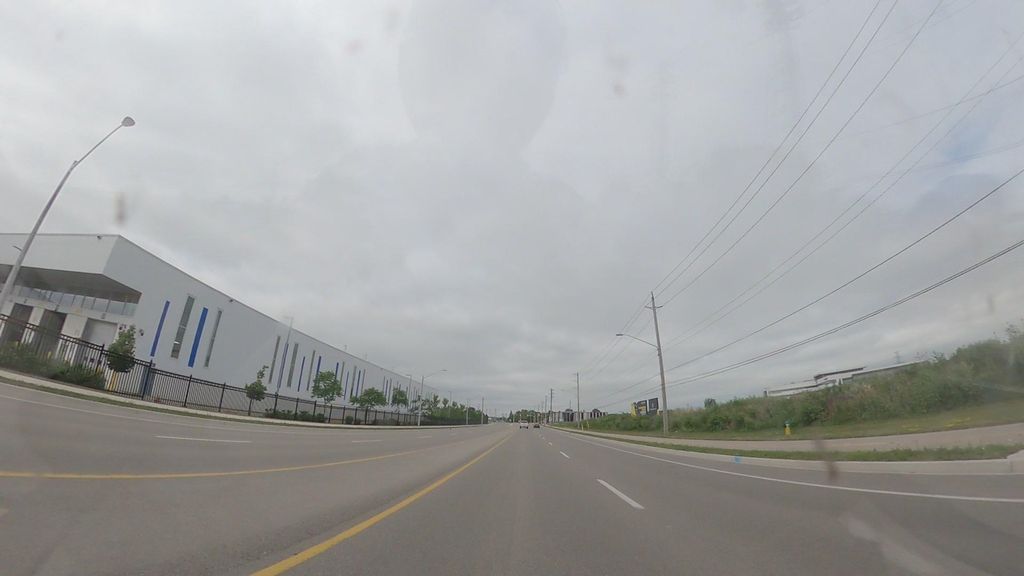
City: kitchener-waterloo